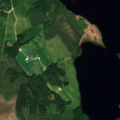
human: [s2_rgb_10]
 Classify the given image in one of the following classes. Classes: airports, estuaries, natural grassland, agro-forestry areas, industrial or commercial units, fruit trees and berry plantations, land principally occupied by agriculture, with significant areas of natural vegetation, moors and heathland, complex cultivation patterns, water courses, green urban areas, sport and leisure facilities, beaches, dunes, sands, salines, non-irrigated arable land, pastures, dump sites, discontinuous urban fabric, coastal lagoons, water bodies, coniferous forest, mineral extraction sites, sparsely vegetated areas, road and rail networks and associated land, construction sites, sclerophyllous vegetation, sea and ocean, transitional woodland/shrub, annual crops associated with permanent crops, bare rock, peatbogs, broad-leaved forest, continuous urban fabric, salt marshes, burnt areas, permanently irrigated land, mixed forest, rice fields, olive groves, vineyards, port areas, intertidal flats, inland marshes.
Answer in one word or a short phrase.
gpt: coniferous forest, mixed forest, transitional woodland/shrub, water bodies